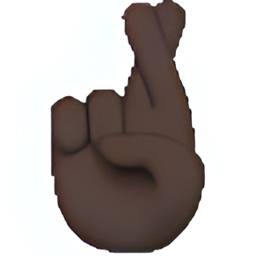
Name: hand with index and middle fingers crossed
Emoji: 🤞🏿
Group: People & Body
Sub-group: hand-fingers-partial